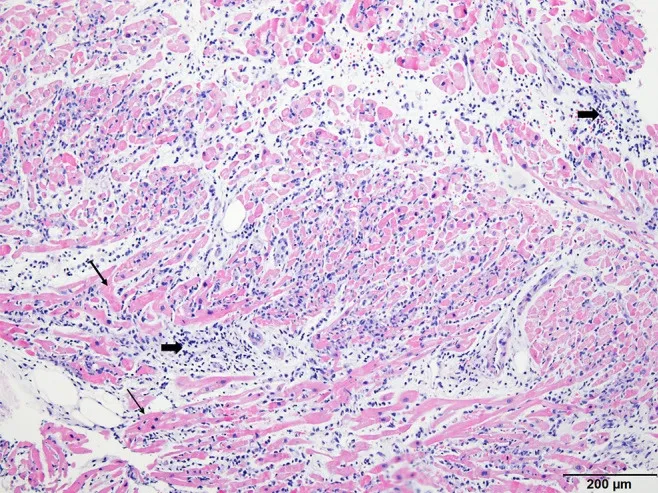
Histopathologic examination of endomyocardial biopsy revealed marked and diffused infiltration of lymphocytes (thick arrow) within the myocardium (thin arrow) (x40, Hematoxylin-eosin stain).
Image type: pathology (h&e)